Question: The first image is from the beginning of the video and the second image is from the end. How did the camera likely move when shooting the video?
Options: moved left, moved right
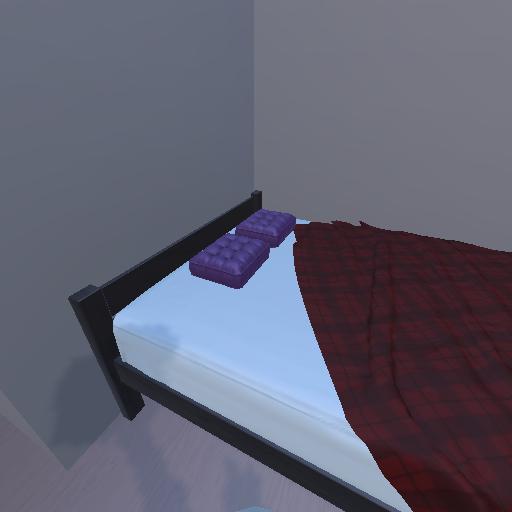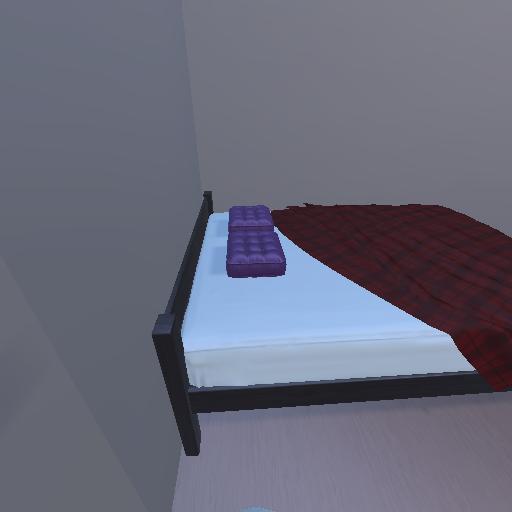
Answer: moved left